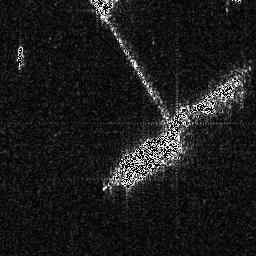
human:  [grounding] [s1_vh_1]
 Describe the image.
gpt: In the satellite image, there is  <ref>1 small ship </ref> <box>[[5, 17, 9, 26, 0]]</box> located at top left,  <ref>1 large ship </ref> <box>[[46, 53, 72, 72, 0]]</box> located at center.